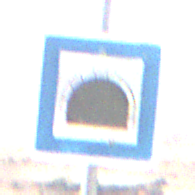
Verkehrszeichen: Tunnel
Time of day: Midday
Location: Outdoor (Nature)
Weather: Clear
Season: NotSpecified
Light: Natural